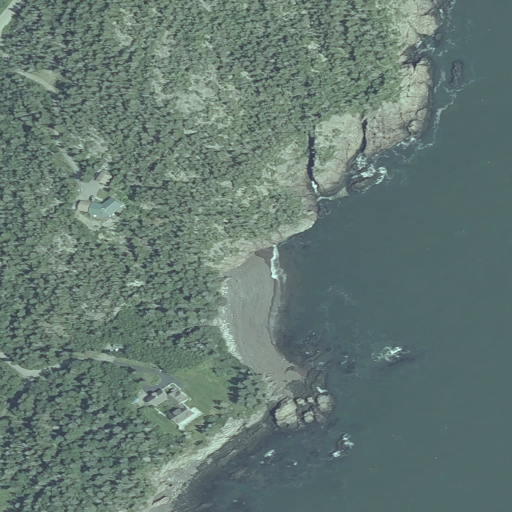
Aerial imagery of cliff(s) in Maine named Jasper Head containing evergreen forest, open water, herbaceous wetlands, barren land, low intensity development, open development, and medium intensity development